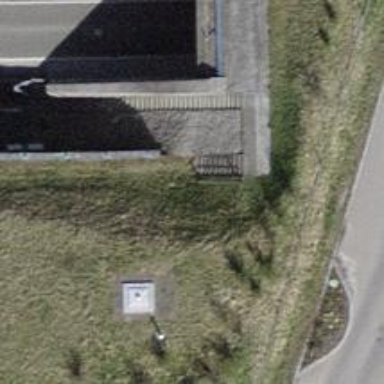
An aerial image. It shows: Retaining wall.